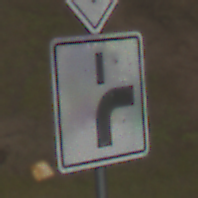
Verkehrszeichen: VerlaufVorfahrtsstrasse8
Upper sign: Vorfahrtsstrasse
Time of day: MorningAfternoon
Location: Outdoor (Nature)
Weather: PartlyCloudy
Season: NotSpecified
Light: Natural